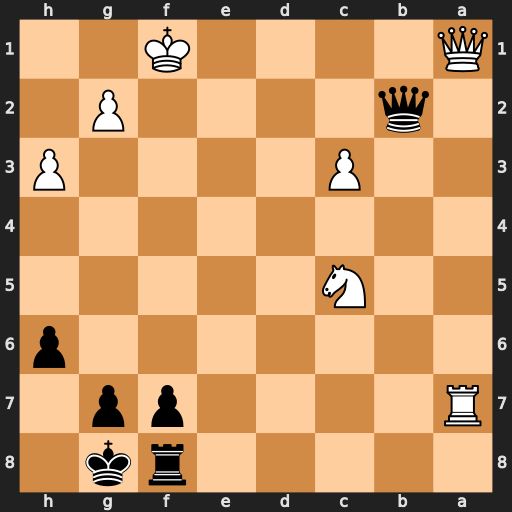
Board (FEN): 5rk1/R4pp1/7p/2N5/8/2P4P/1q4P1/Q4K2
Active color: b
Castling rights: -
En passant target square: -
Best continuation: Qb5+ Kg1 Qxc5+